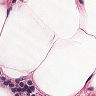
Metastatic tissue present: no